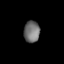
Tissue: lung
Cell type: Epithelial cells
Senescence score: 0.1655
Nuclear area (px): 334
Mean DAPI intensity: 111.521